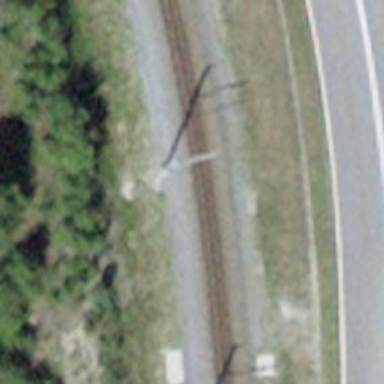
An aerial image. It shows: Catenary mast for power lines.